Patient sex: F
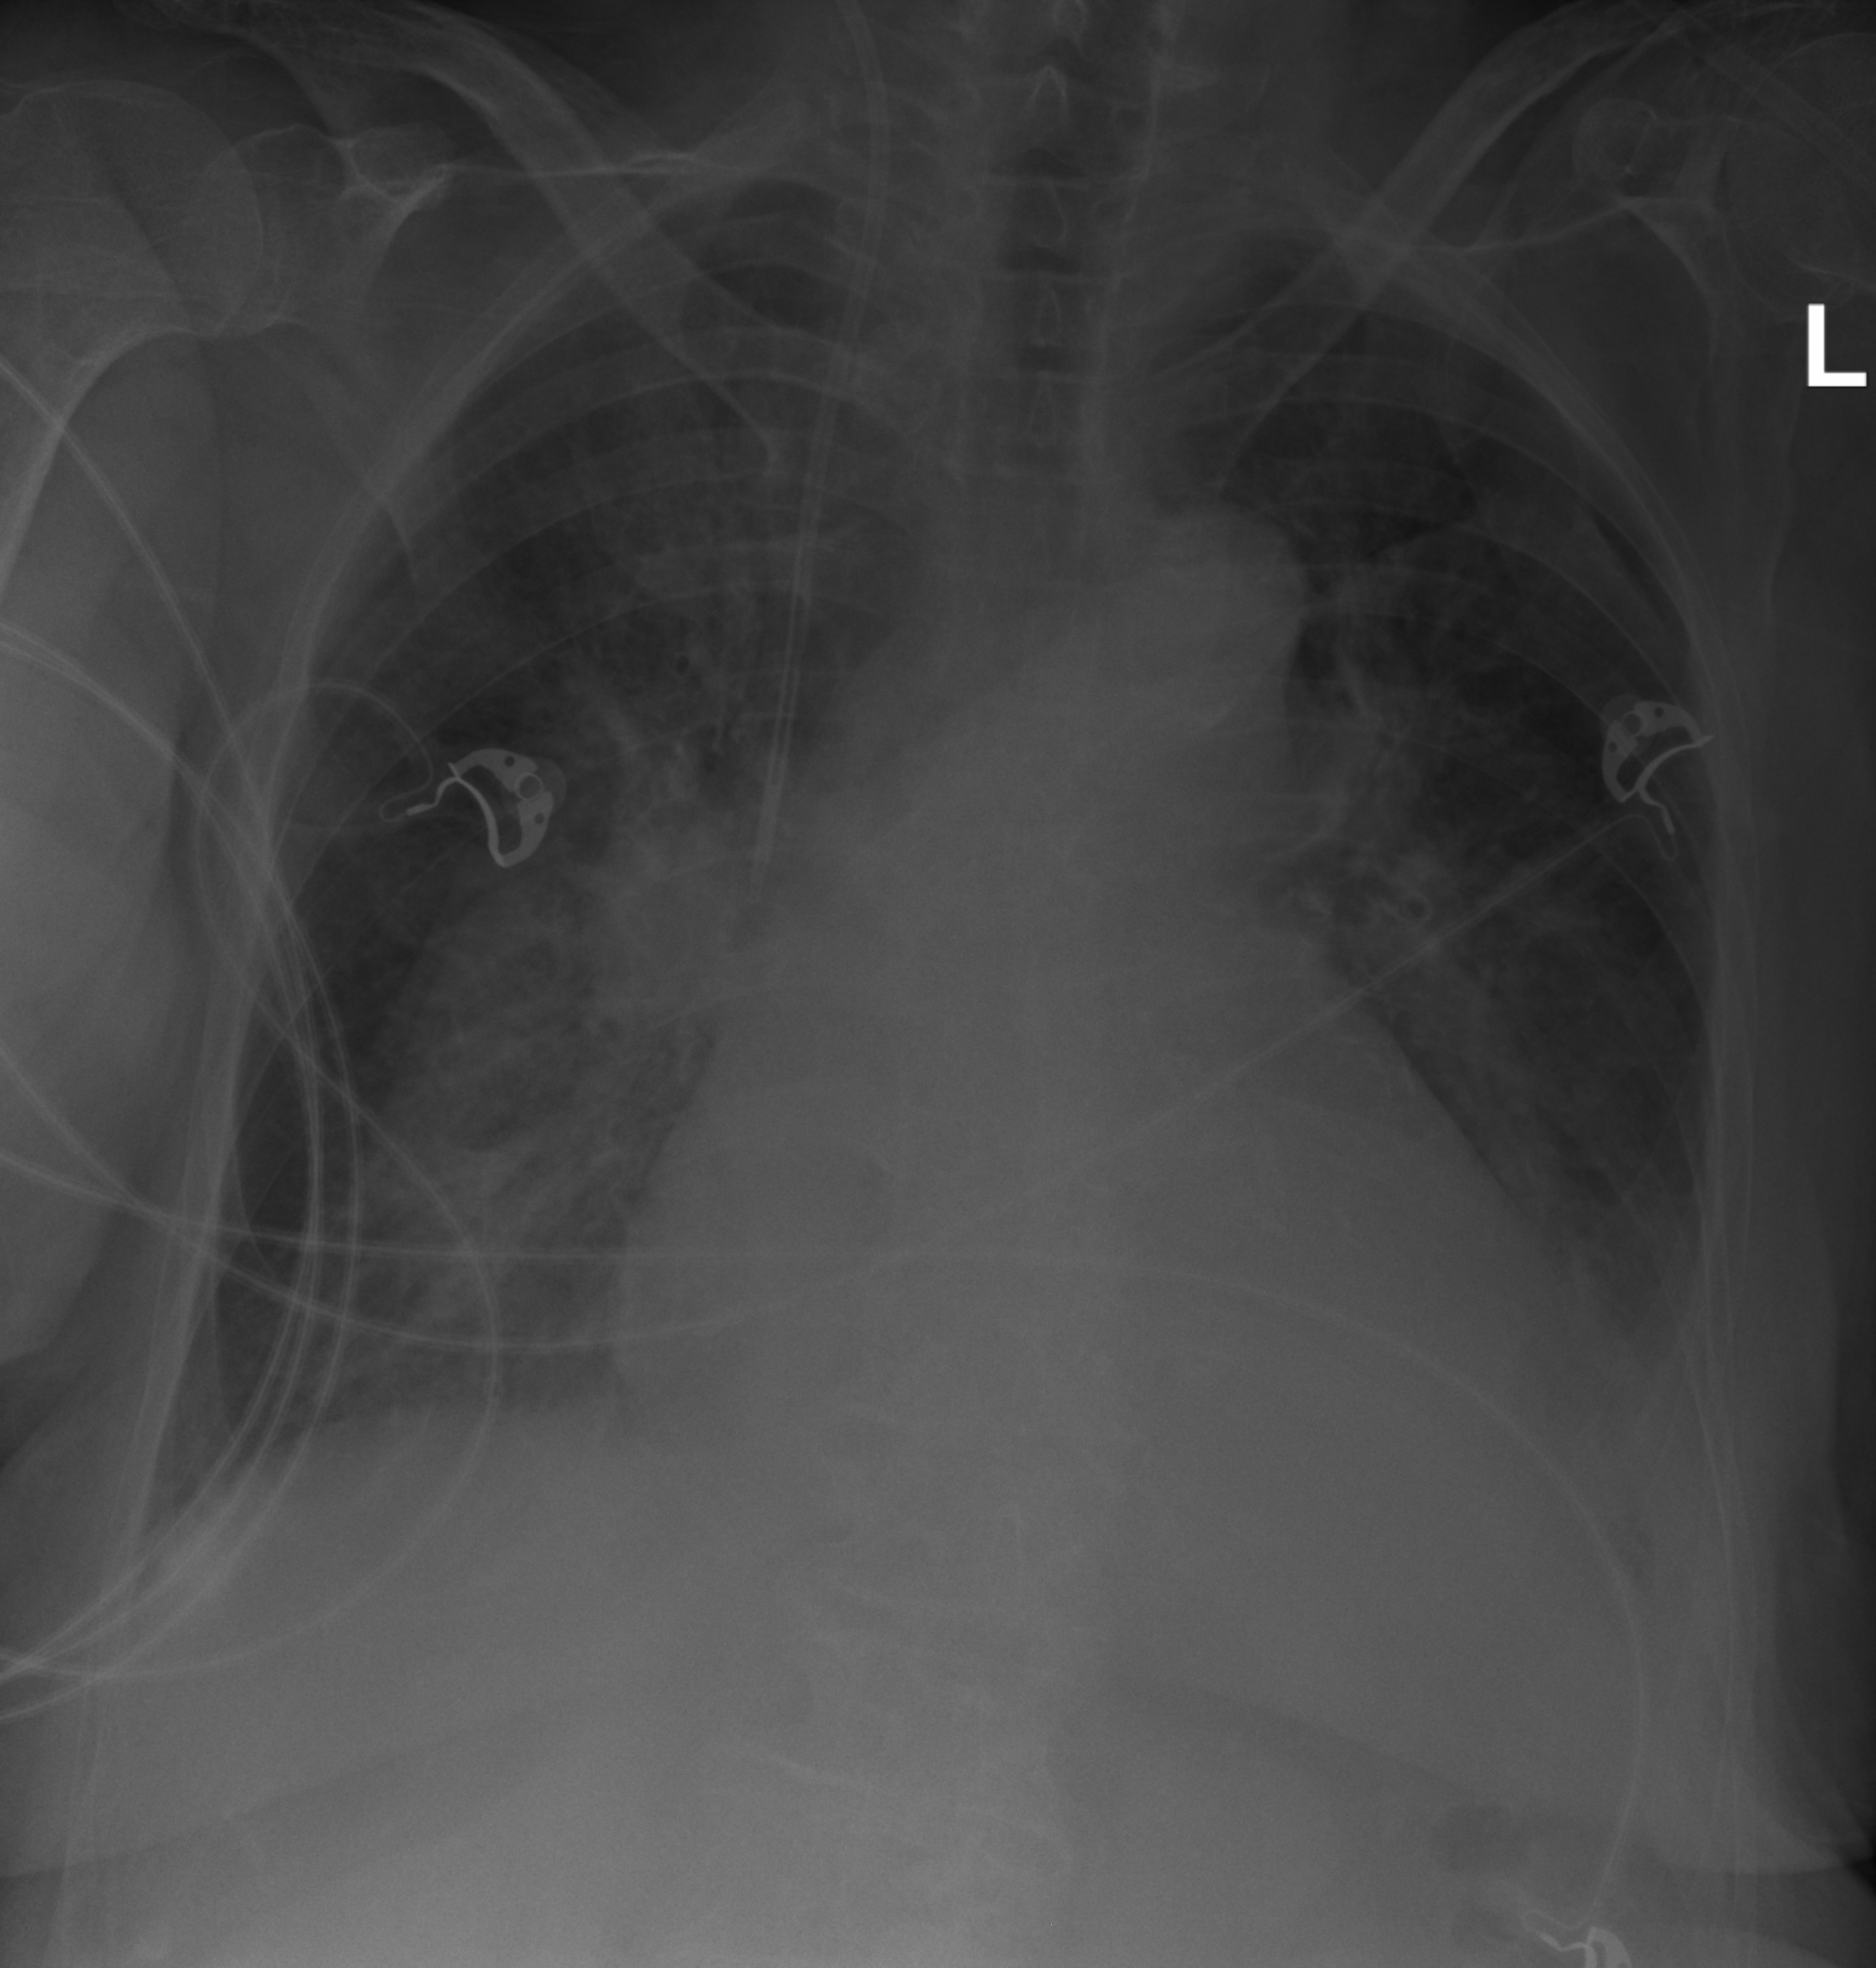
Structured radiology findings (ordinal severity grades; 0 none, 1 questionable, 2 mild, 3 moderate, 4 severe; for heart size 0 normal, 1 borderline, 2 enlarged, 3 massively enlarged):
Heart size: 2
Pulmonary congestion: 2
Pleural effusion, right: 0
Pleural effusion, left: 2
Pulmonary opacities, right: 0
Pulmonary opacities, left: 0
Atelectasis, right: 0
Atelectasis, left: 2